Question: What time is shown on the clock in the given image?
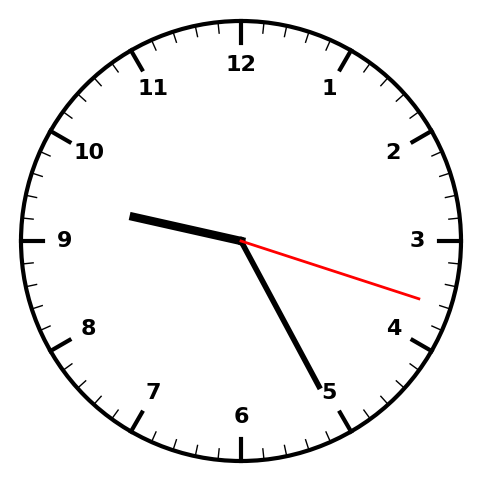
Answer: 09:25:18